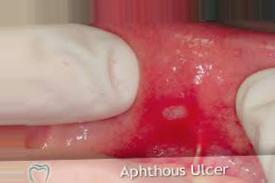
Condition: Mouth Ulcer